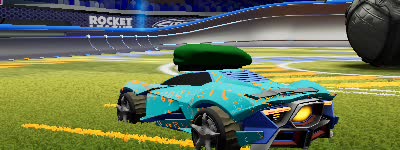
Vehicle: werewolf